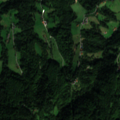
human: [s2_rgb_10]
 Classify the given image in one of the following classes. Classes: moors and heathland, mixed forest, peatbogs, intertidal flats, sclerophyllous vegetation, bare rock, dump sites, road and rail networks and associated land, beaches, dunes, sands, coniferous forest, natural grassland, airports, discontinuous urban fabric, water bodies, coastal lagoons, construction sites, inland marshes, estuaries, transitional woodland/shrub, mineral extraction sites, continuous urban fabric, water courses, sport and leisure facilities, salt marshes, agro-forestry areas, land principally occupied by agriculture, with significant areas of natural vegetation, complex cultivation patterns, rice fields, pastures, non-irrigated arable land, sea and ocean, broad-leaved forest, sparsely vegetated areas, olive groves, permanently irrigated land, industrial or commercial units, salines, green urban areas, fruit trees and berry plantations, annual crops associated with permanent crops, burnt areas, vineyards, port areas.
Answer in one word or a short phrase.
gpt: pastures, land principally occupied by agriculture, with significant areas of natural vegetation, broad-leaved forest, mixed forest